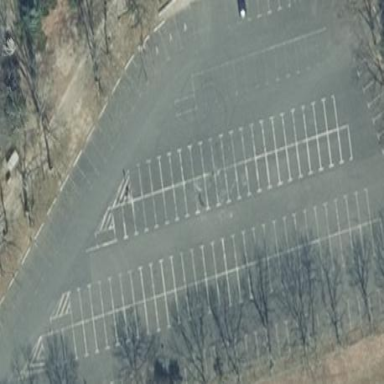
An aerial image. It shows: Asphalt parking aisle along service road.